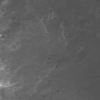
Atmospheric dust classification: not_dusty